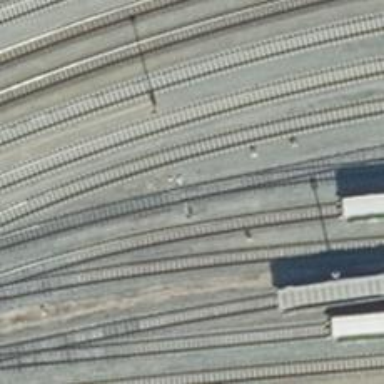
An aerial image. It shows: Railway switch.